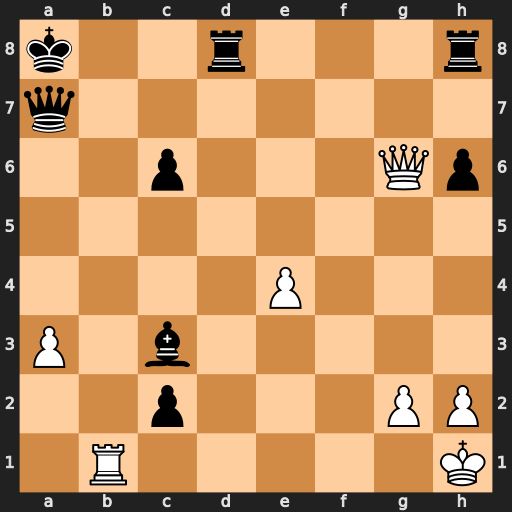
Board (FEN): k2r3r/q7/2p3Qp/8/4P3/P1b5/2p3PP/1R5K
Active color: w
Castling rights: -
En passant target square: -
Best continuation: Qxc6+ Qb7 Qxb7#